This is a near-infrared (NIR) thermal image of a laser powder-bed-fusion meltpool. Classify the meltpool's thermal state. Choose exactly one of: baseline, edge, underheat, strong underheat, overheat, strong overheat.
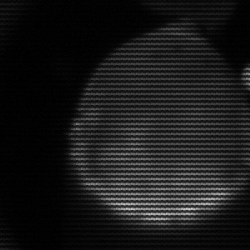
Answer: edge